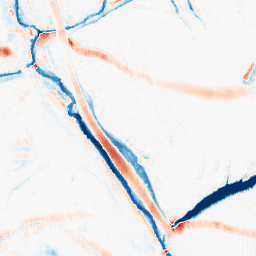
Category: morphological
Decomposition family: morphological_ellipse
Decomposition parameters: operation: average
width: 20
height: 10
Upsampling method: fft_zeropad
Upsampling parameters: scale: 2
Upsampling scale: 2